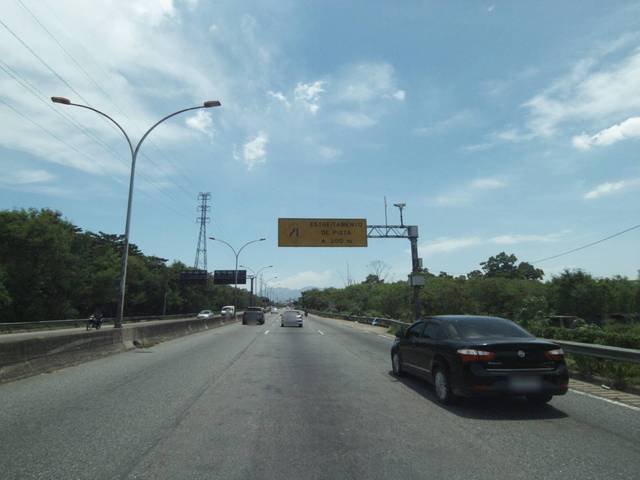
Region: Brazil
Coordinates: -22.803, -43.339